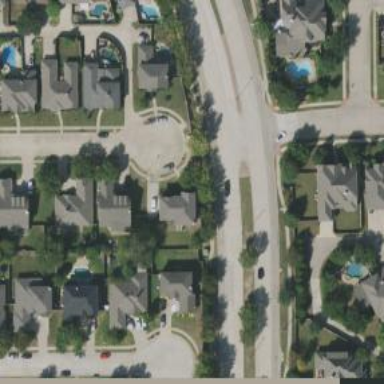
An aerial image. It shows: Secondary road with separate sidewalks.